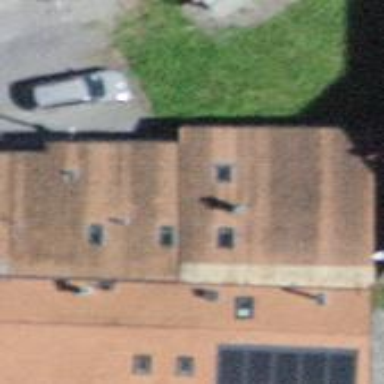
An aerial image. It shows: Residential building.